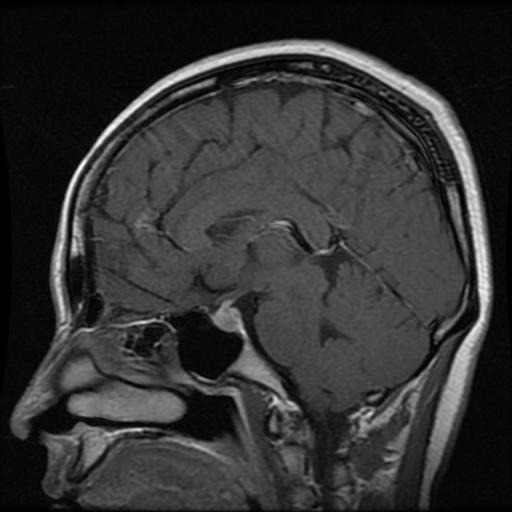
Label: pituitary